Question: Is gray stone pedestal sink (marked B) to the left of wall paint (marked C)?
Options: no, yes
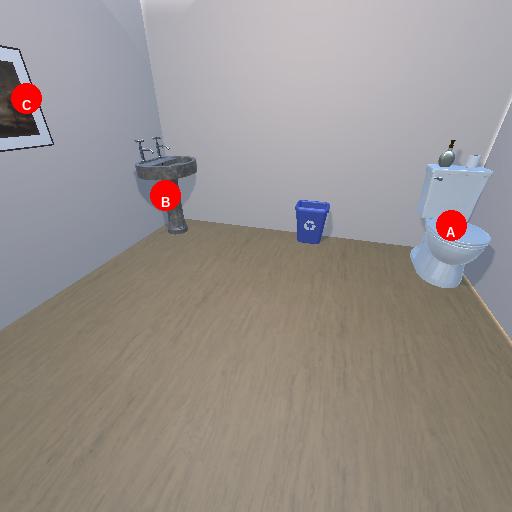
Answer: no